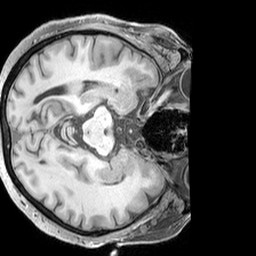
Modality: T1w
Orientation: axial
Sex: female
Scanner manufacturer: siemens
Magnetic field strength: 3 T
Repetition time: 2.3 s
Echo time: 0.00226 s